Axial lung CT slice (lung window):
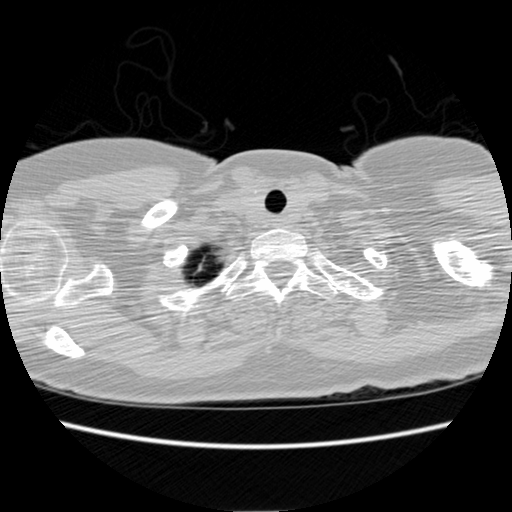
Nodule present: no